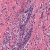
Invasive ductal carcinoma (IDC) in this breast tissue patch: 1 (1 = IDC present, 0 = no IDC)